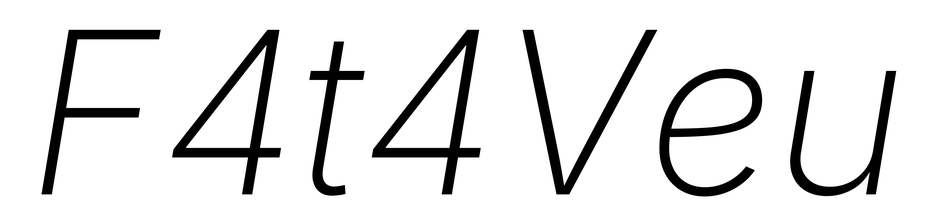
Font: Inter-Italic_ExtraLight_Italic